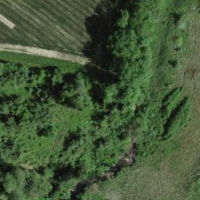
EUNIS habitat code: 44
Species observed at this site:
Pholidoptera griseoaptera
Tettigonia viridissima
Tetrix subulata
Ruspolia nitidula
Pseudochorthippus parallelus
Gomphocerippus rufus
Buteo buteo